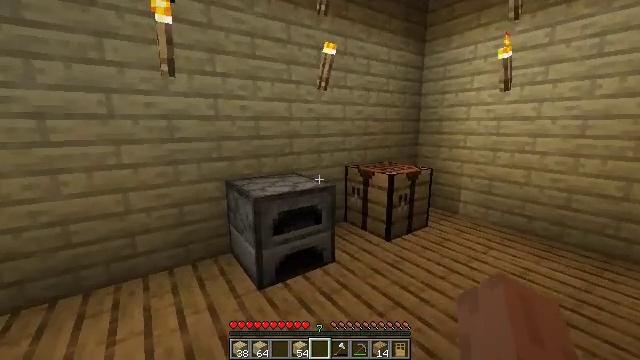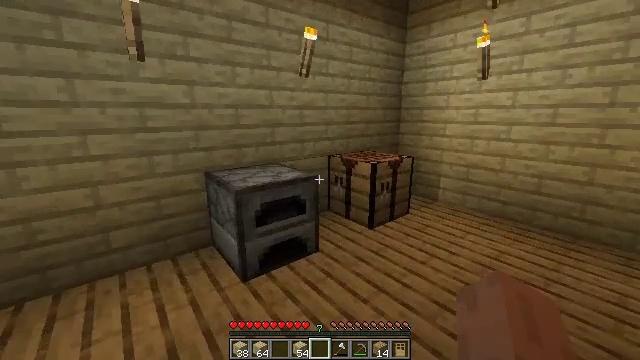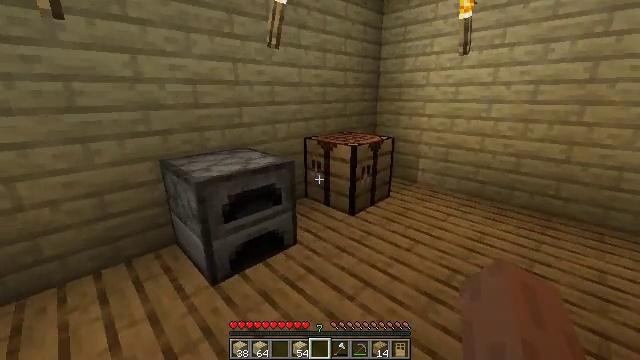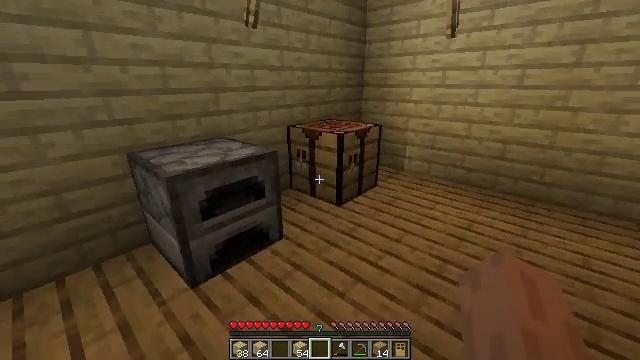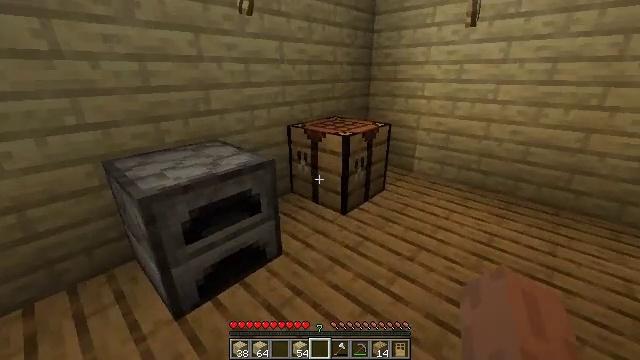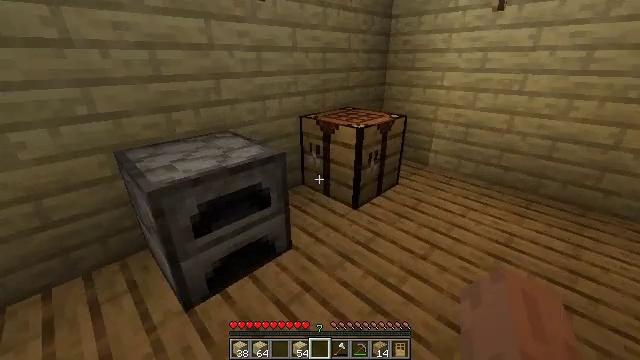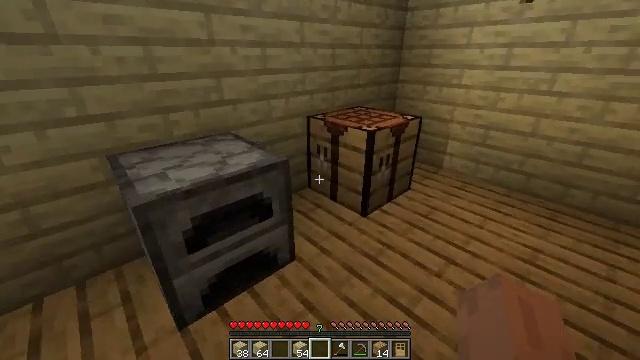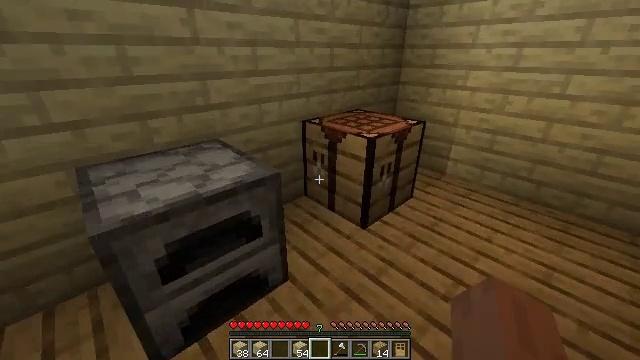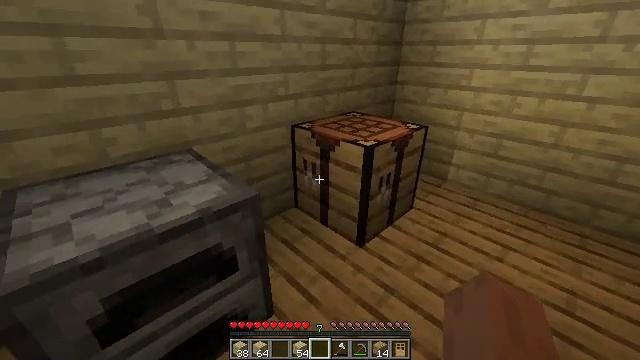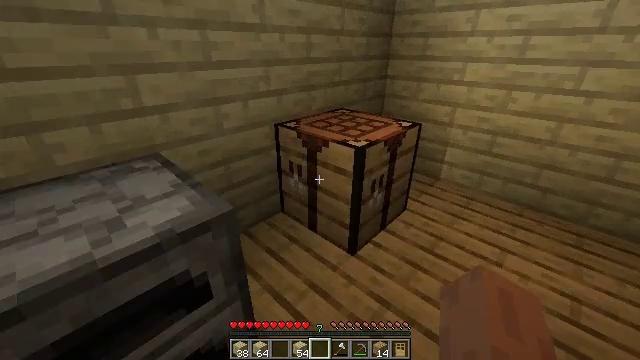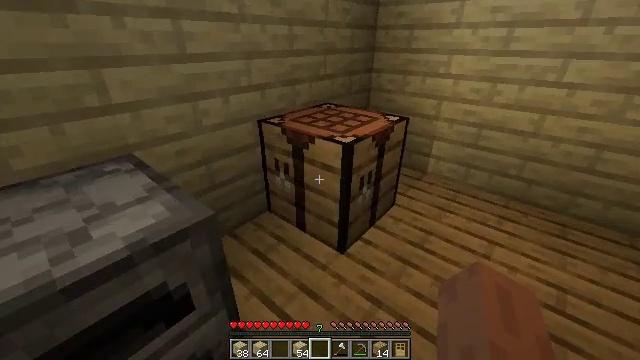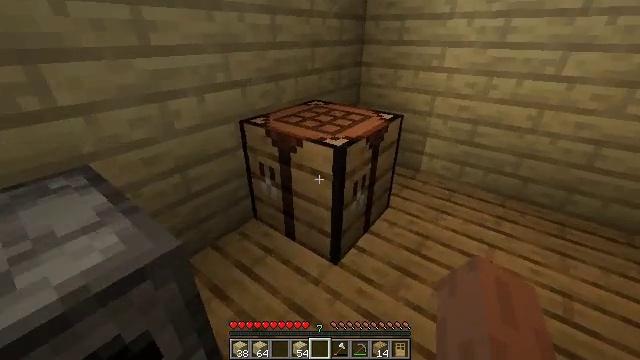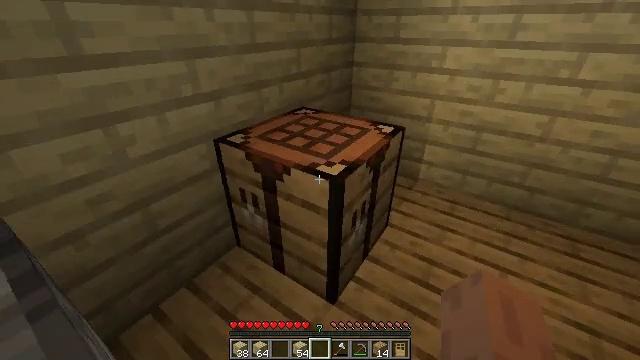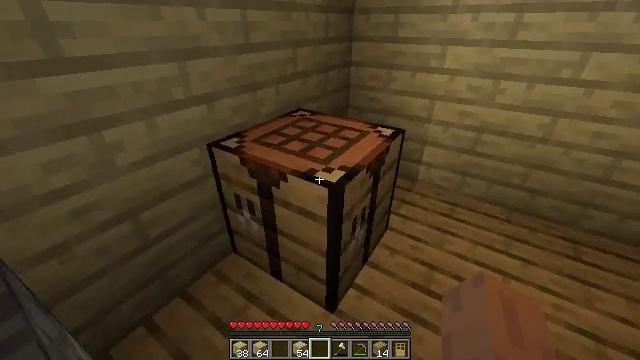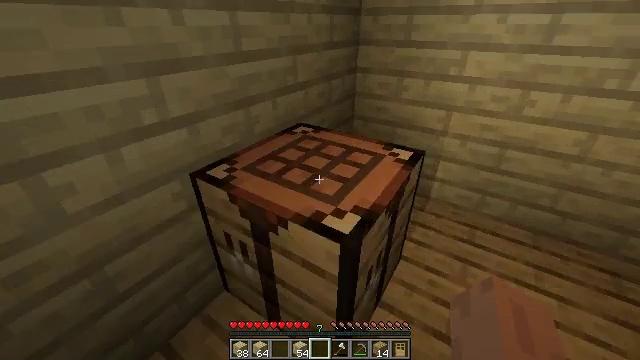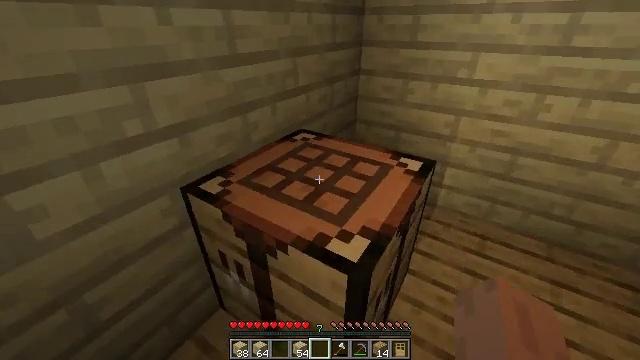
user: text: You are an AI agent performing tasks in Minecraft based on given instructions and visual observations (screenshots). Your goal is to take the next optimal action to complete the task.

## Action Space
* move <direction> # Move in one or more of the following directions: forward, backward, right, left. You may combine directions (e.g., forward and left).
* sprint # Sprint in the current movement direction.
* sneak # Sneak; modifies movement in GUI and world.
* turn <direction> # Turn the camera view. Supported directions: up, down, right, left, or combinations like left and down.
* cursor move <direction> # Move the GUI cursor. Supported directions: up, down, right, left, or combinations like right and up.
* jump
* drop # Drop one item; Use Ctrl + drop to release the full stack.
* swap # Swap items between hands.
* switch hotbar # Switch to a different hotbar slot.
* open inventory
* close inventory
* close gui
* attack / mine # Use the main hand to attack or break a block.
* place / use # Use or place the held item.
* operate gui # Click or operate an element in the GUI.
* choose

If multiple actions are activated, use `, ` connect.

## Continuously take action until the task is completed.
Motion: motion action
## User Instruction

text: Combine wooden planks with sticks to craft a birch fence.
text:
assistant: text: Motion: move forward, turn right and down
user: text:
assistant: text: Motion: move forward, turn right and down
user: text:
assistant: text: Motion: move forward, turn right and down
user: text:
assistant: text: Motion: move forward, turn down
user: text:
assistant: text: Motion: move forward, turn left and down
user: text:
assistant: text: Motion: move forward, turn left
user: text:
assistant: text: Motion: move forward
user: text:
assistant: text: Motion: move forward, turn right
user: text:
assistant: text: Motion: move forward, turn right and down
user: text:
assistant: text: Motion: move forward, turn right and down
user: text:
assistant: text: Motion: move forward, turn right and down
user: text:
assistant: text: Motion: move forward, turn right and down
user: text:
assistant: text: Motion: move forward
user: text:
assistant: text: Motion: move forward
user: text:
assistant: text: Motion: move forward
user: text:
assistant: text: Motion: move forward
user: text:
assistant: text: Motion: move forward
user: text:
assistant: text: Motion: move forward, use / place
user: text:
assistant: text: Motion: move forward, use / place
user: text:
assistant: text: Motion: move forward, use / place
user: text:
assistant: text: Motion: no_op
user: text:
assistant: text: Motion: no_op
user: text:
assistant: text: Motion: open gui
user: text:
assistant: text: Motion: no_op
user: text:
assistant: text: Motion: no_op
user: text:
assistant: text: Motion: no_op
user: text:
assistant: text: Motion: cursor move right and down
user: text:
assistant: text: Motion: cursor move right
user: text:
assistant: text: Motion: cursor move right
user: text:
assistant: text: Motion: cursor move right and up